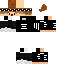
A female human skin with dark skin, wearing brown bald dressed in a blue hoodie and black pants, featuring a closed mouth.